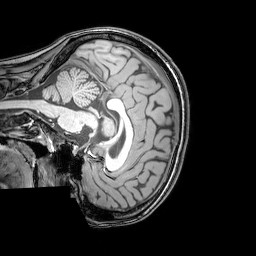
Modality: T1w
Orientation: sagittal
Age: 23
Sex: female
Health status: healthy
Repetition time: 0.081 s
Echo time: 0.037 s